Question: I have created a line chart in dc.js, which is built off of d3.js. I am doing a count on the y axis and hours on the x axis. I want the line to be blue between midnight-8am, orange from 8-12pm, red from 12pm-5, and green from 5pm-11pm. I have tried creating 4 different paths (an example of one is below) with different colors. The colors do show up but they add extra lines between the data points and some of the colors bleed together, especially if a lighter color is chosen. I have attached an image of what I want the lines to look like. If anyone can point me in the right direction, I would really appreciate it.
'''
var path2 = layersEnter.append("path")
.attr("class", "line2")
.attr("stroke", "#B31E3F")
.attr("stroke-width", "3px")
.attr("fill", "none");
if (_dashStyle)
path.attr("stroke-dasharray", _dashStyle);
dc.transition(layers.select("path.line2"), _chart.transitionDuration())
.attr("d", function (d) {
var segments2 = d.points;
//console.log("s2b: " + segments2);
//segments2.splice(23, 1);
//segments2.splice(22, 1);
//segments2.splice(21, 1);
//segments2.splice(20, 1);
//segments2.splice(19, 1);
//segments2.splice(18, 1);
//segments2.splice(17, 1);
//segments2.splice(16, 1);
//segments2.splice(15, 1);
//segments2.splice(14, 1);
//segments2.splice(13, 1);
//segments2.splice(12, 1);
//segments2.splice(11, 1);
//segments2.splice(10, 1);
segments2.splice(9, 1);
segments2.splice(8, 1);
segments2.splice(7, 1);
segments2.splice(6, 1);
//segments2.splice(5, 1);
//segments2.splice(4, 1);
//segments2.splice(3, 1);
//segments2.splice(2, 1);
//segments2.splice(1, 1);
//segments2.splice(0, 1);
//console.log("s2a: " + segments2);
return safeD(line(segments2));
});
'''

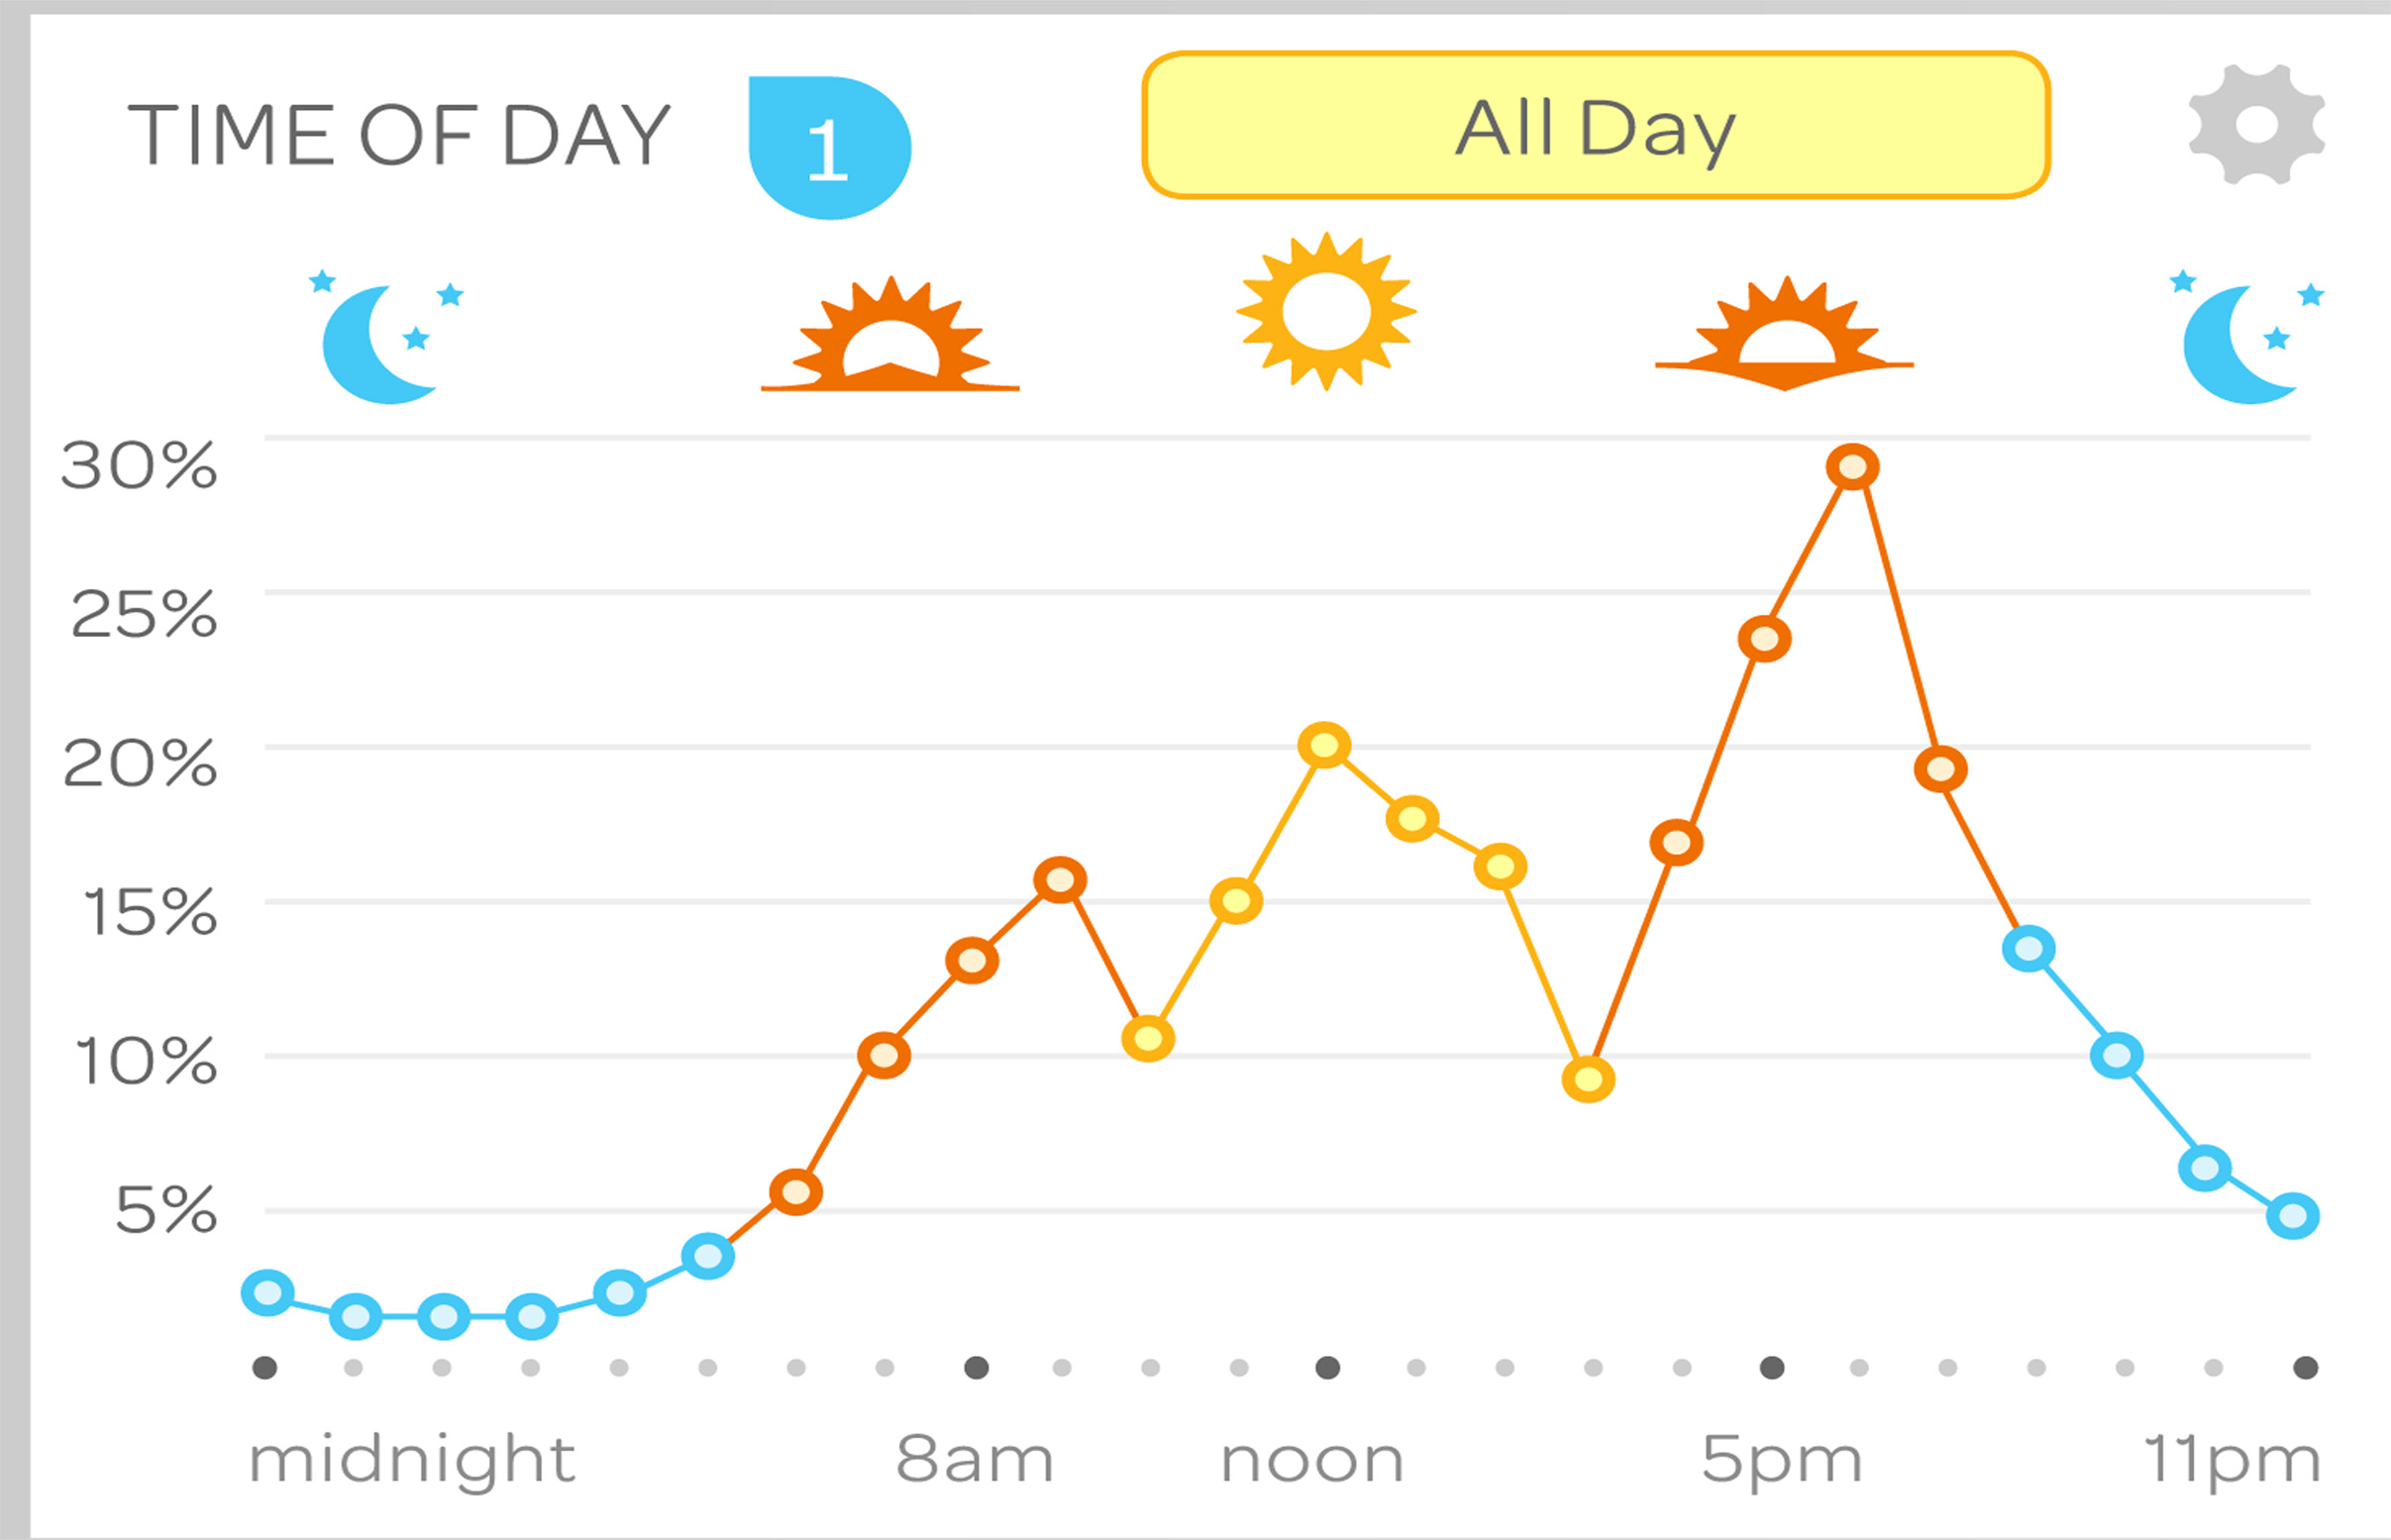
Answer: One option you might consider is to use a gradient. Something like:
'''
<svg xmlns="http://www.w3.org/2000/svg" width="100%"
xmlns:xlink="http://www.w3.org/1999/xlink"
viewBox="0 0 100 100" preserveAspectRatio="none">
<linearGradient id="g">
<stop offset="0" stop-color="#008"/>
<stop offset=".2" stop-color="#008"/>
<stop offset=".2001" stop-color="#960"/>
<stop offset=".5" stop-color="#960"/>
<stop offset=".5001" stop-color="#800"/>
<stop offset=".8" stop-color="#800"/>
<stop offset=".8001" stop-color="#080"/>
<stop offset="1" stop-color="#080"/>
</linearGradient>
<path d="M 3 48 30 50 50 78 97 22" stroke-width="4" stroke="url(#g)" fill="none"/>
</svg>
'''
Play with it <URL>
The svg should be simple enough to create using D3, but there are some gotcha's, for example I have seen problems on some browsers where the gradient id was not unique to the whole page.
Also note there there are ways to control how the gradient maps to your path that you can learn about <URL>